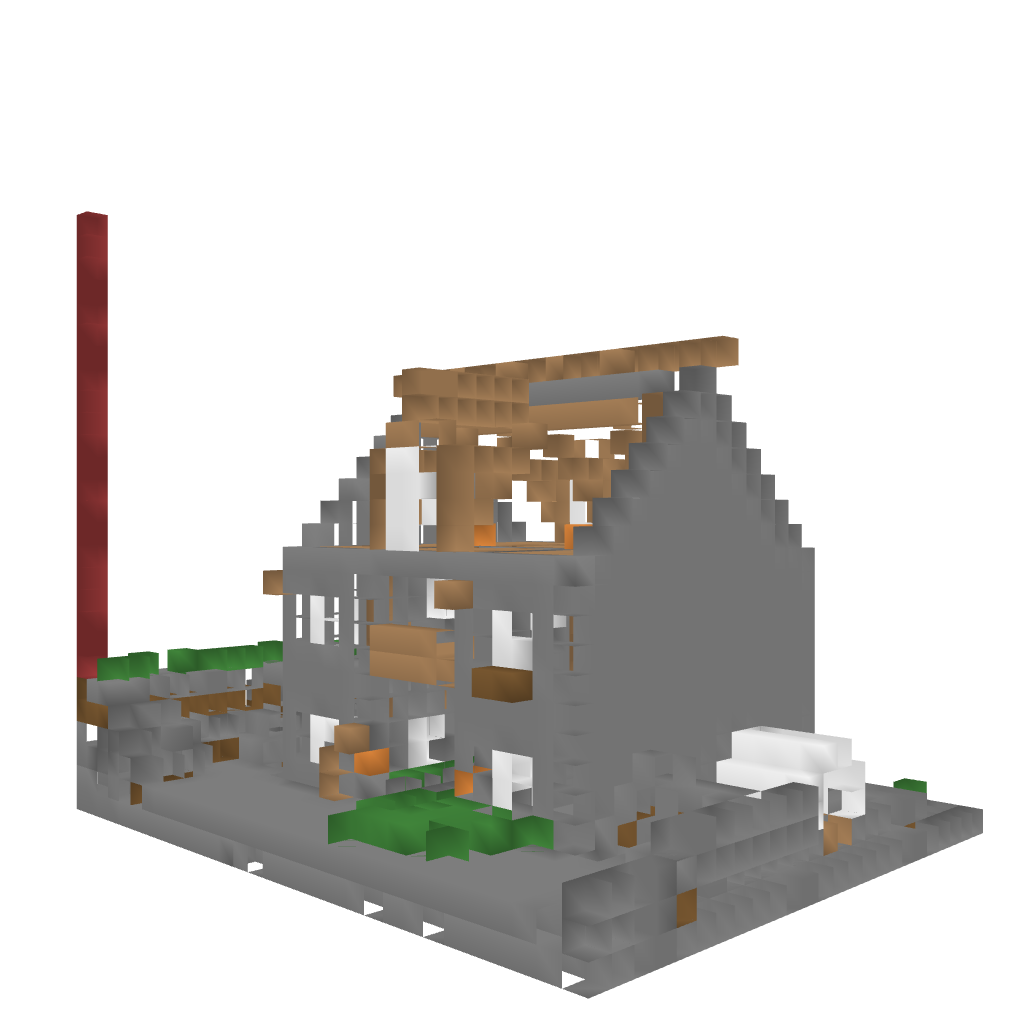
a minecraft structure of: Red Brick House bad low quality